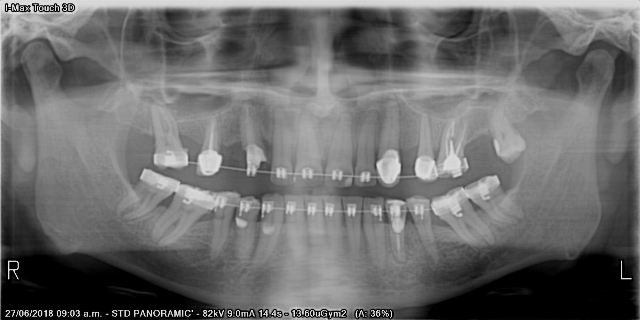
adult